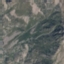
Label: HerbaceousVegetation